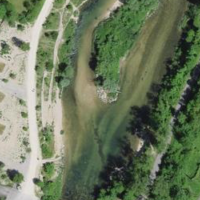
EUNIS habitat code: 15
Species observed at this site:
Echium vulgare
Turdus philomelos
Graphosoma italicum
Prunus padus
Prunus spinosa
Cinclus cinclus
Melilotus albus
Daucus carota
Clematis vitalba
Salvia pratensis